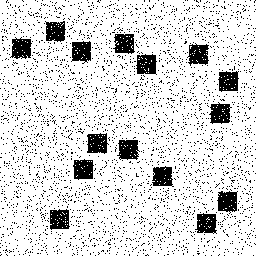
Squares: 15
Triangles: 0
Stars: 0
Total shapes: 15